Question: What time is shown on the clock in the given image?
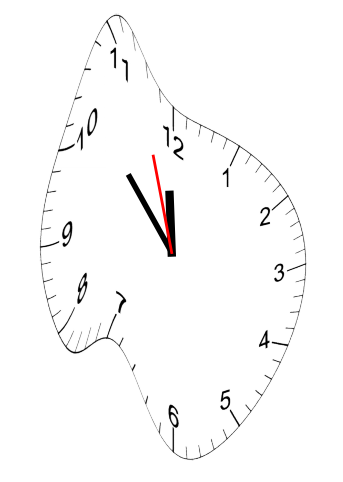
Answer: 11:52:57